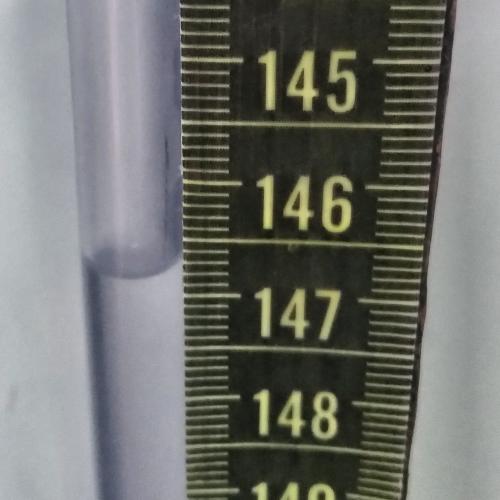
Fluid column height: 146.8 cm